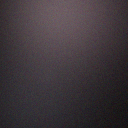
Screen state: off